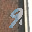
Label: 9